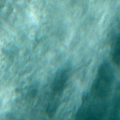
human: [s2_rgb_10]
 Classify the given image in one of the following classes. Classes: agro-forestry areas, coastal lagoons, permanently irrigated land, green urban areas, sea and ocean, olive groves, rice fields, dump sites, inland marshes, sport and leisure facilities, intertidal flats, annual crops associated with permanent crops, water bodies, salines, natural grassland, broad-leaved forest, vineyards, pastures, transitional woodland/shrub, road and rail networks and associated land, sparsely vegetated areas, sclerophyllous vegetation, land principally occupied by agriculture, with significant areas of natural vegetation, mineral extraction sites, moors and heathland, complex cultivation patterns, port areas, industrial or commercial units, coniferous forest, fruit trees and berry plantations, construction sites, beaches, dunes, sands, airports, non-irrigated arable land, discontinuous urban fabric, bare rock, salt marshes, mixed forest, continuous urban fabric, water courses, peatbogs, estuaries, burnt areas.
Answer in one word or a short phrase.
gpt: sea and ocean